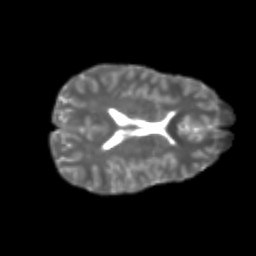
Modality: T2w
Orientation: axial
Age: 21
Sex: male
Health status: healthy
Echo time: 0.074 s